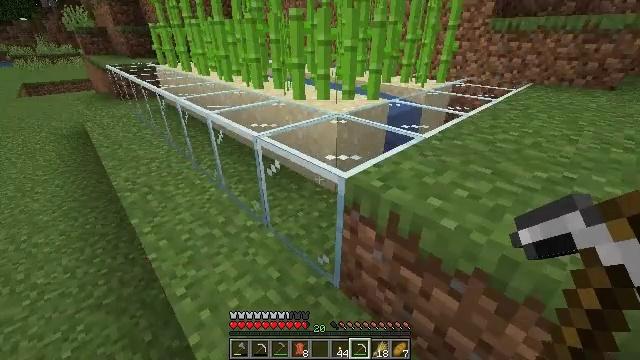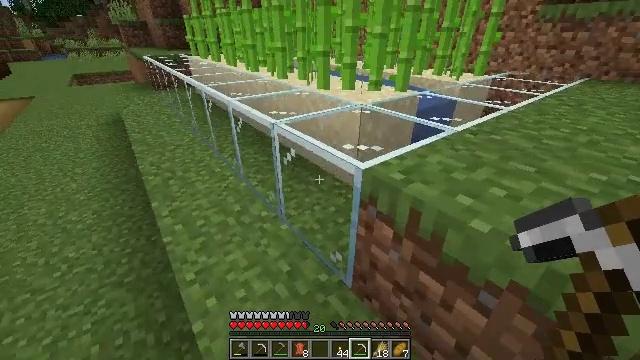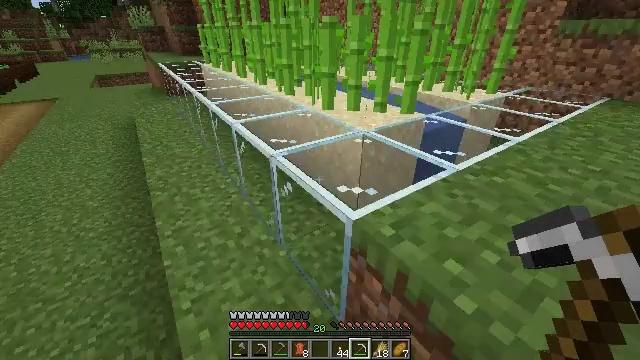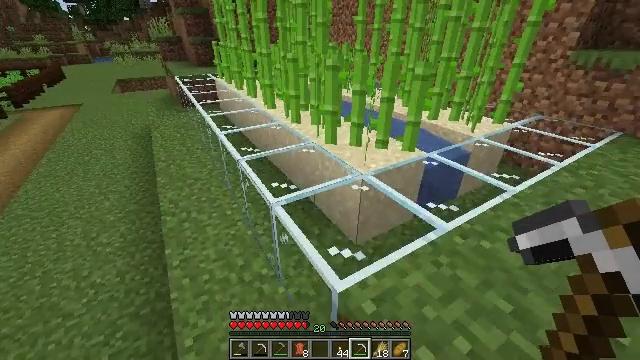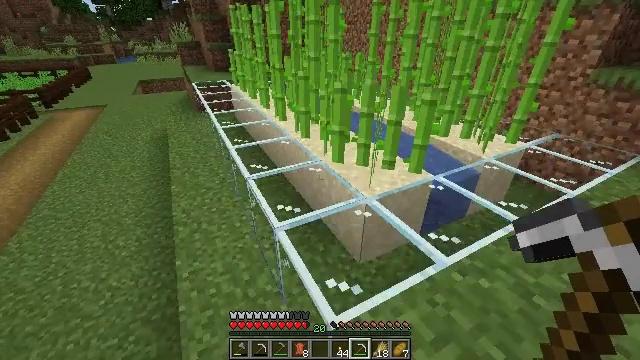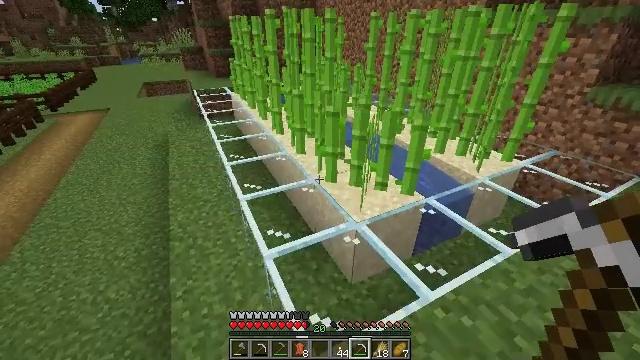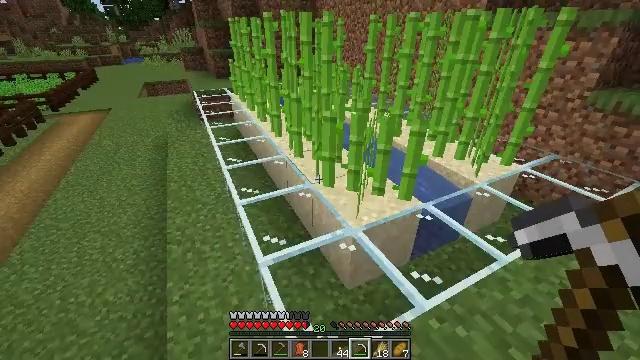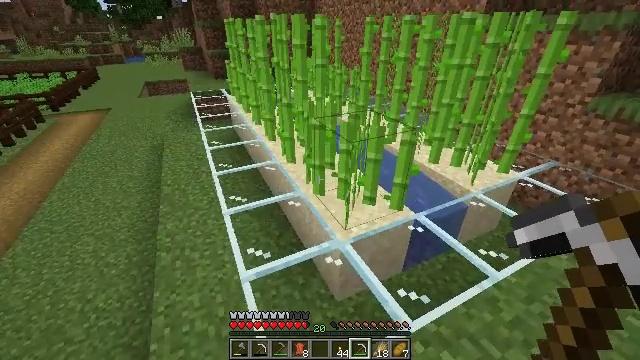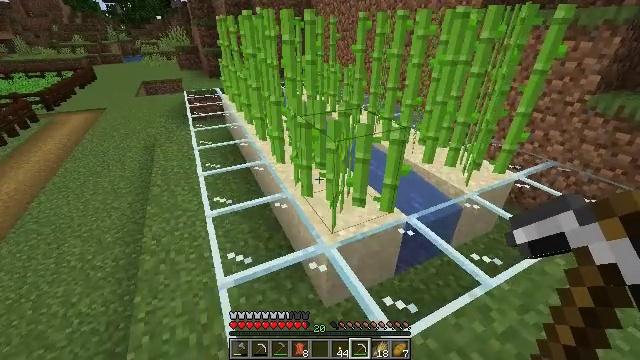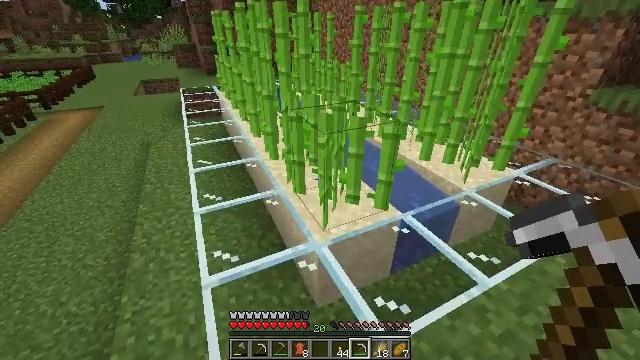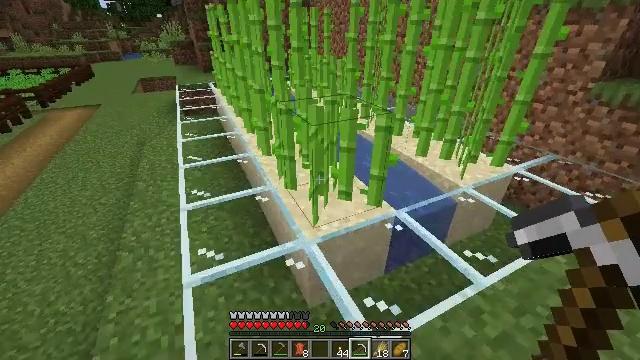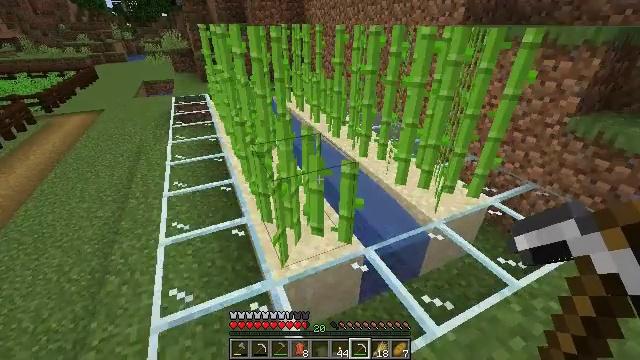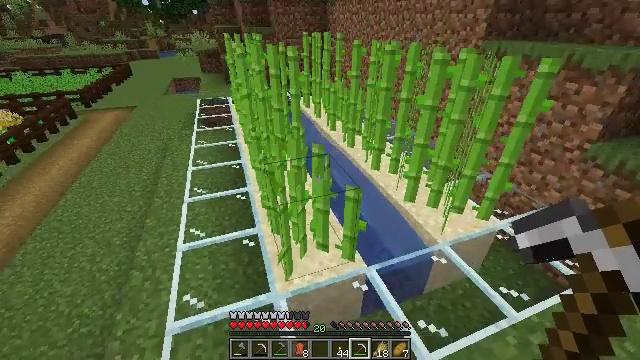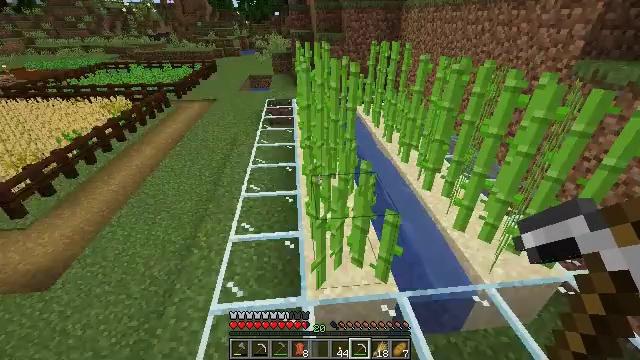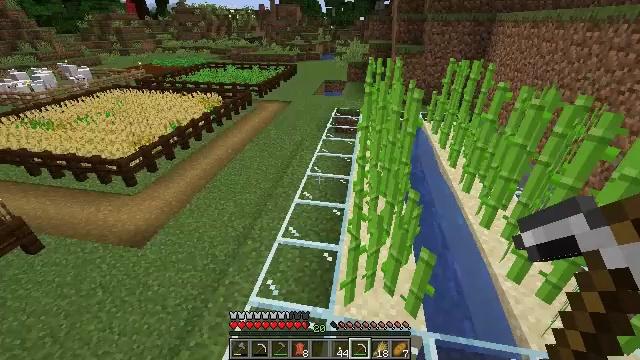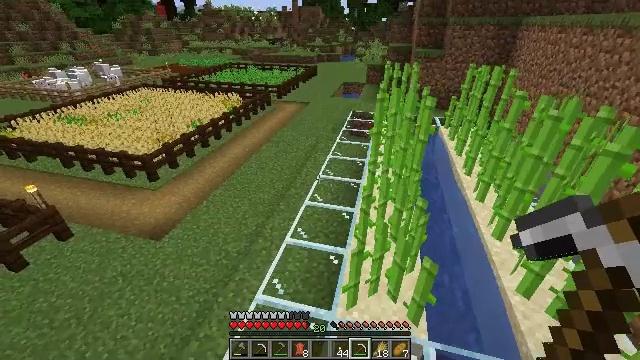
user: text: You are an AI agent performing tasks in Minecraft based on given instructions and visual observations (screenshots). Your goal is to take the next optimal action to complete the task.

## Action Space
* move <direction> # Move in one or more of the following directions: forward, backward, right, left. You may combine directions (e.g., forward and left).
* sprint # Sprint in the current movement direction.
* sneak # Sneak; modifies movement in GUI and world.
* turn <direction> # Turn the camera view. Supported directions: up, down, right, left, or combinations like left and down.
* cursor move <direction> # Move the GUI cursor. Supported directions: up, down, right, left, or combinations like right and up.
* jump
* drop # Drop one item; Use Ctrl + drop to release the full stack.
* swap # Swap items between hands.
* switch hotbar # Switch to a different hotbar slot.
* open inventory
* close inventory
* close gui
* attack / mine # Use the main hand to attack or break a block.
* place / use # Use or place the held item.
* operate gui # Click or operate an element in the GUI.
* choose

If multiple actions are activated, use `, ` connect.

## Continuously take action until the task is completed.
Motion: motion action
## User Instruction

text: Break the sugar cane.
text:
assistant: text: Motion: move forward and move right, turn left, jump
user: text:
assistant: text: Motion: move forward and move right, turn left, jump
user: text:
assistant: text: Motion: move forward and move right, turn left, jump
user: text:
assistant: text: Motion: move forward and move right, turn left
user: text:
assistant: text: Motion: move forward and move right
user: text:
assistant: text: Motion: move forward and move right
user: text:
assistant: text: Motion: move forward and move right
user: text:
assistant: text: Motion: move right
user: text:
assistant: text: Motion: move right, jump
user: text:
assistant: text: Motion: move right, jump
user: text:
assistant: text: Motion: move right, turn left, jump
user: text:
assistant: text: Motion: move right, turn left
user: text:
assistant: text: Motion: turn left
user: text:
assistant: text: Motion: turn left
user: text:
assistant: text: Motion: turn left
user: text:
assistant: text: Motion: no_op
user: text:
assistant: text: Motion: no_op
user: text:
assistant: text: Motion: no_op
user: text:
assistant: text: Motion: turn right
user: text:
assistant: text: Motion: move right, turn right
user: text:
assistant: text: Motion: move right, turn right and up
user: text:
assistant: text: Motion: move right, turn right
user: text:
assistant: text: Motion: move right
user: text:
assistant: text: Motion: move forward and move right
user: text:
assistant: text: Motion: move forward and move right
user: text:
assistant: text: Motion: move forward and move right, turn left and up
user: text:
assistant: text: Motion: move forward, turn left
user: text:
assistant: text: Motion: no_op
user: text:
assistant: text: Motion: no_op
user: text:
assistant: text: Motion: no_op